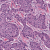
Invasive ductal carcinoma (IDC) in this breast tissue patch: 1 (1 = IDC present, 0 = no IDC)